Field crop: maize
Growth stage: 2
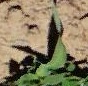
Species: maize